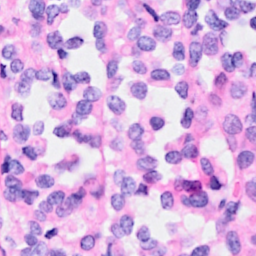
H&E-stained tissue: Breast